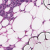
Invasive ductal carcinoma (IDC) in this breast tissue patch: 1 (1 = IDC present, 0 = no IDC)